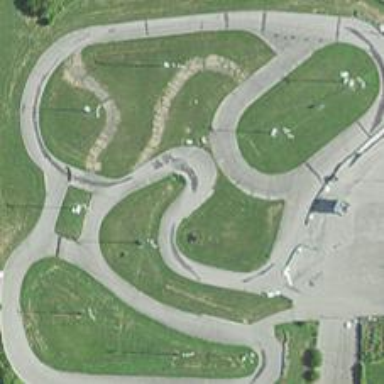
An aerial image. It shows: Karting raceway for sports enthusiasts.